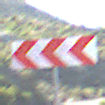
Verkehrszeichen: RichtungstafelnInKurvenGrossRechts
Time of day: MorningAfternoon
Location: Outdoor (Nature)
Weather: Clear
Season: NotSpecified
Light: Natural